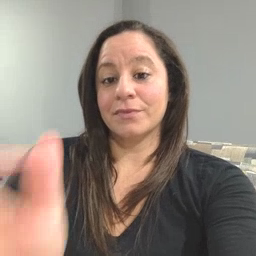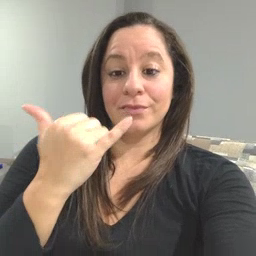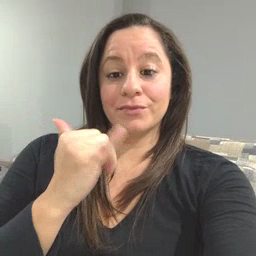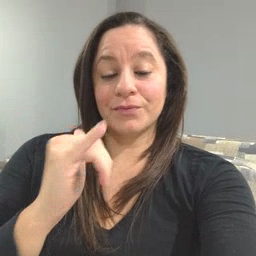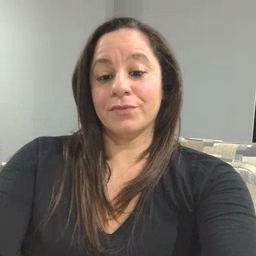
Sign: yellow